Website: crate-barrel
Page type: gifting
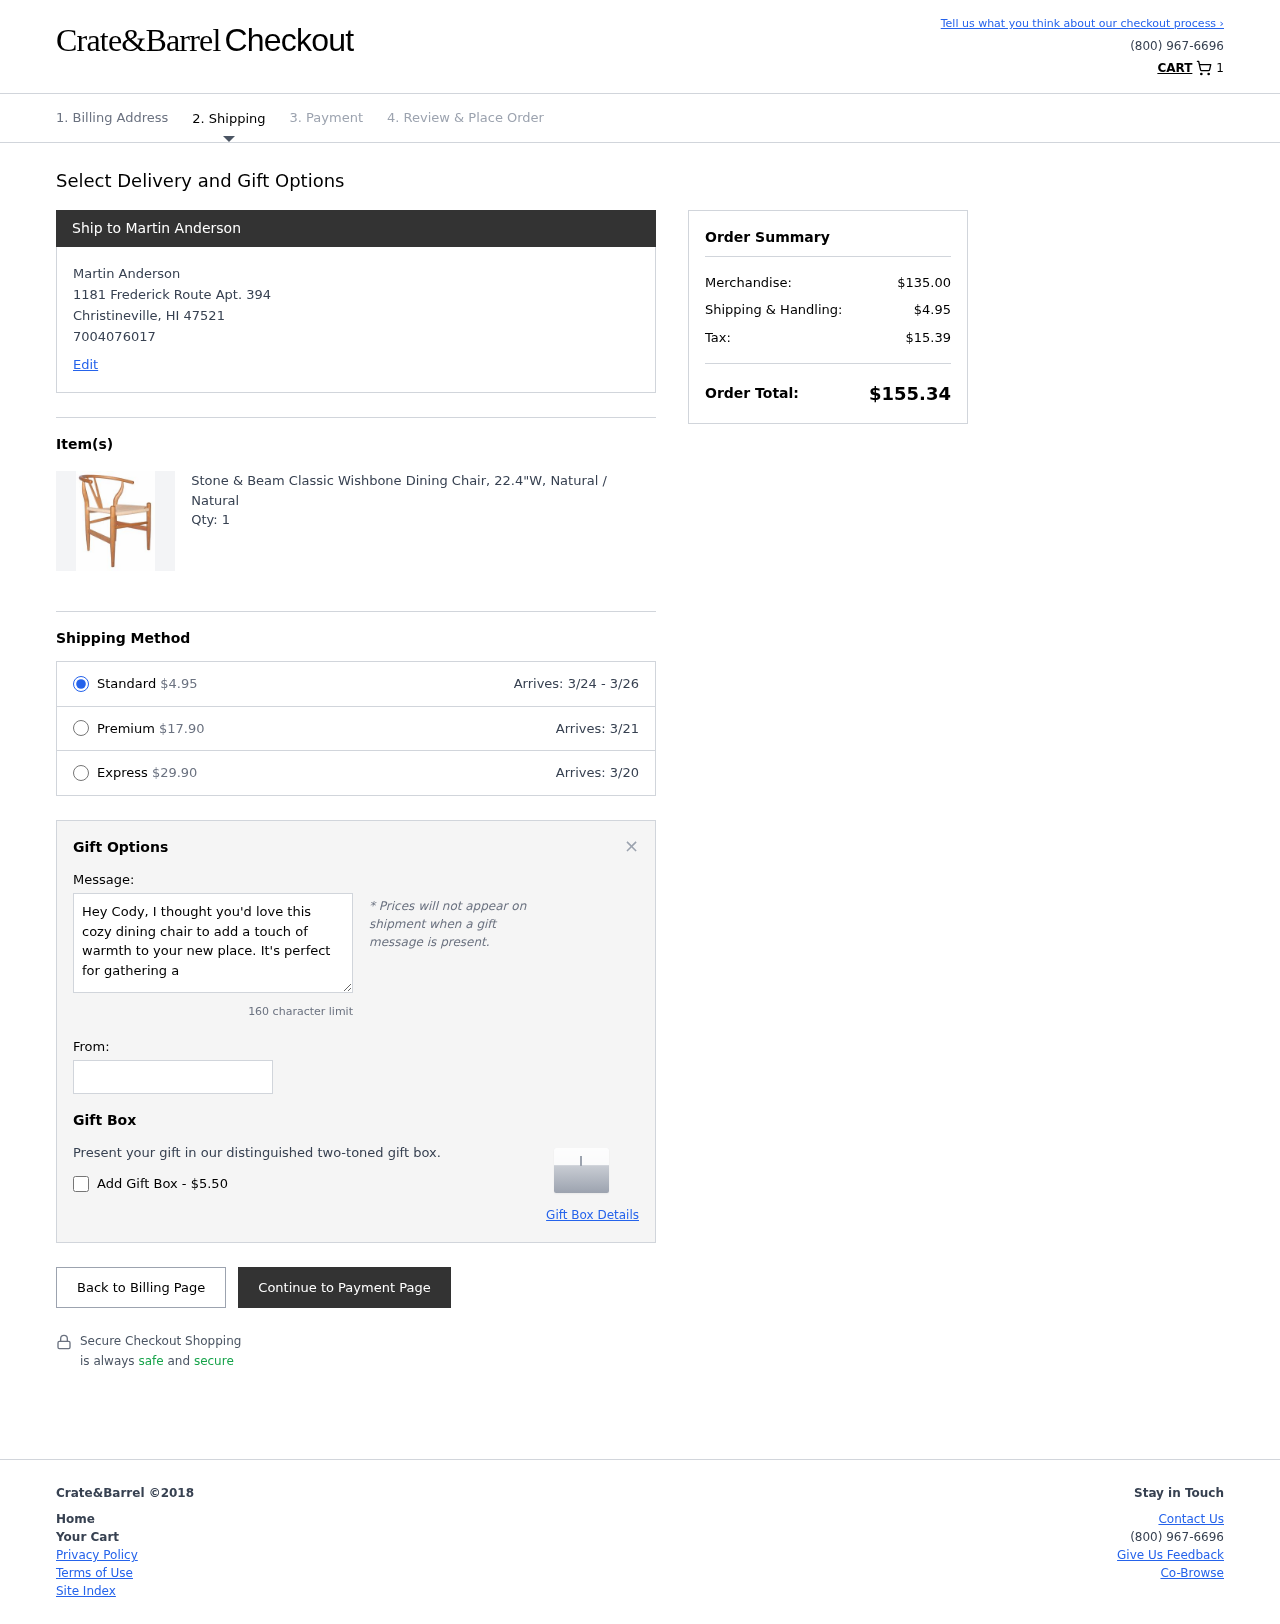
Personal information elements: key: PII_CITY
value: Christineville
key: PII_FULLNAME
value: Martin Anderson
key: PII_GIFT_FIRSTNAME
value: Cody
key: PII_GIFT_MESSAGE
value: Hey Cody, I thought you'd love this cozy dining chair to add a touch of warmth to your new place. It's perfect for gathering around the table with friends and family. Cheers to making new memories!
Martin
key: PII_PHONE
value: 7004076017
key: PII_POSTCODE
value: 47521
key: PII_STATE_ABBR
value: HI
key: PII_STREET
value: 1181 Frederick Route Apt. 394
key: PII_FULLNAME2
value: Martin Anderson
Product elements: key: PRODUCT1_NAME
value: Stone & Beam Classic Wishbone Dining Chair, 22.4"W, Natural / Natural
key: PRODUCT1_QUANTITY
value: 1
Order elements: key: ORDER_NUM_ITEMS
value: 1
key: ORDER_SHIPPING_COST
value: $4.95
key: ORDER_DELIVERY_DATE_RANGE
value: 3/24 - 3/26
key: ORDER_PREMIUM_SHIPPING
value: $17.90
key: ORDER_PREMIUM_DATE
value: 3/21
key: ORDER_EXPRESS_SHIPPING
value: $29.90
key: ORDER_EXPRESS_DATE
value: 3/20
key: ORDER_SUBTOTAL
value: $135.00
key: ORDER_TAX
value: $15.39
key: ORDER_TOTAL
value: $155.34